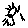
Label: sun